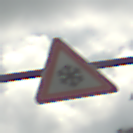
Verkehrszeichen: SchneeOderEisglaette
Umgebung: Outdoor, Suburban
Tageszeit: MorningAfternoon
Wetter: PartlyCloudy
Licht: Natural
Jahreszeit: NotSpecified
Kontrast: LowContrast